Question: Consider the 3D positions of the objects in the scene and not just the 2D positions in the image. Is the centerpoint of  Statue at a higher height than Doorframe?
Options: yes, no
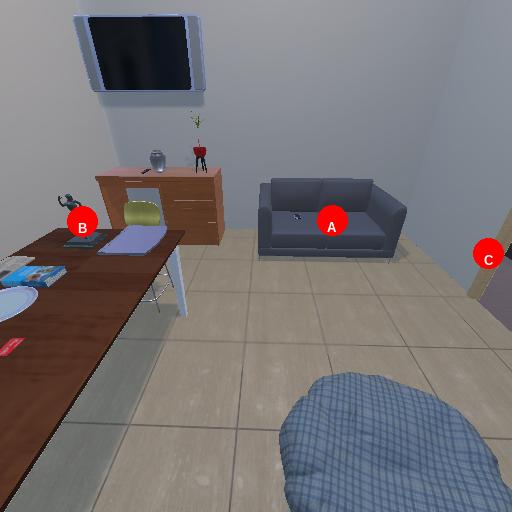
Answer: yes